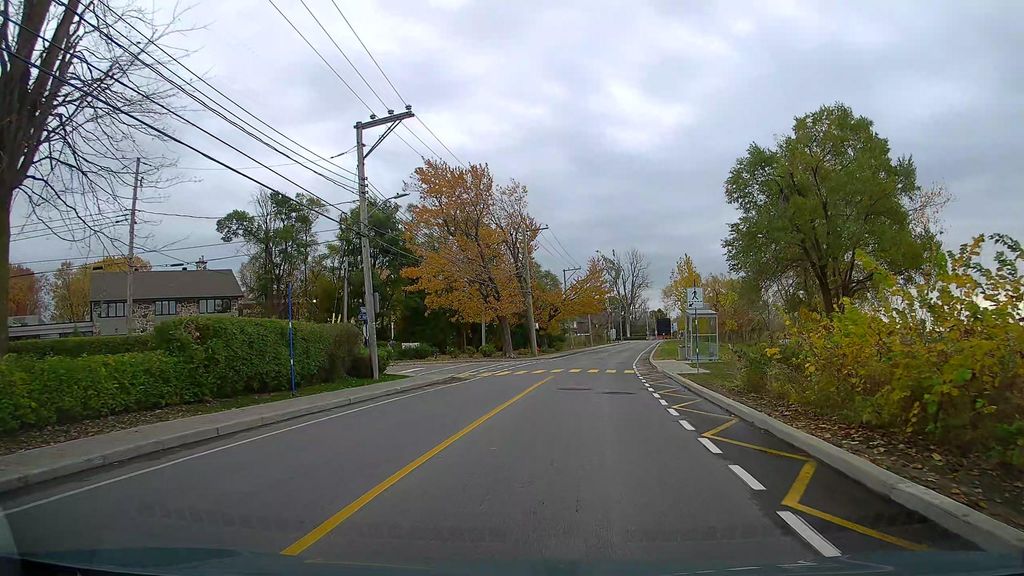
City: montreal